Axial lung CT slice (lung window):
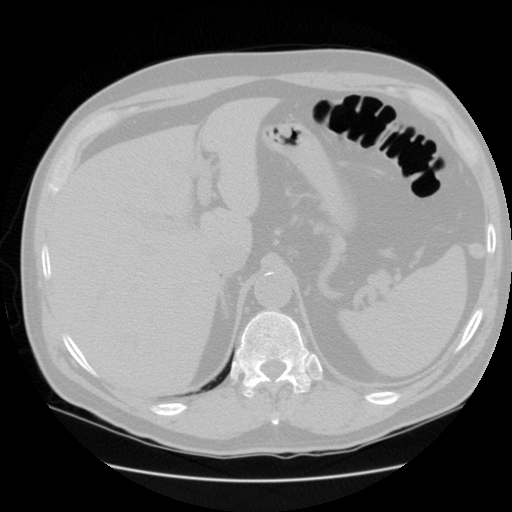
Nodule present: no